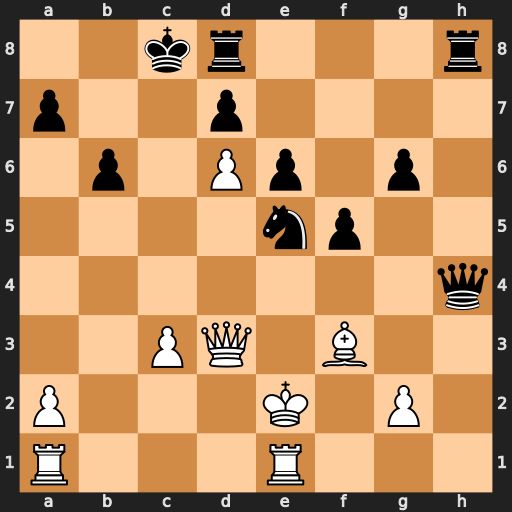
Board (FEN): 2kr3r/p2p4/1p1Pp1p1/4np2/7q/2PQ1B2/P3K1P1/R3R3
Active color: w
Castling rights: -
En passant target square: -
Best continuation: Qa6+ Kb8 Qb7#